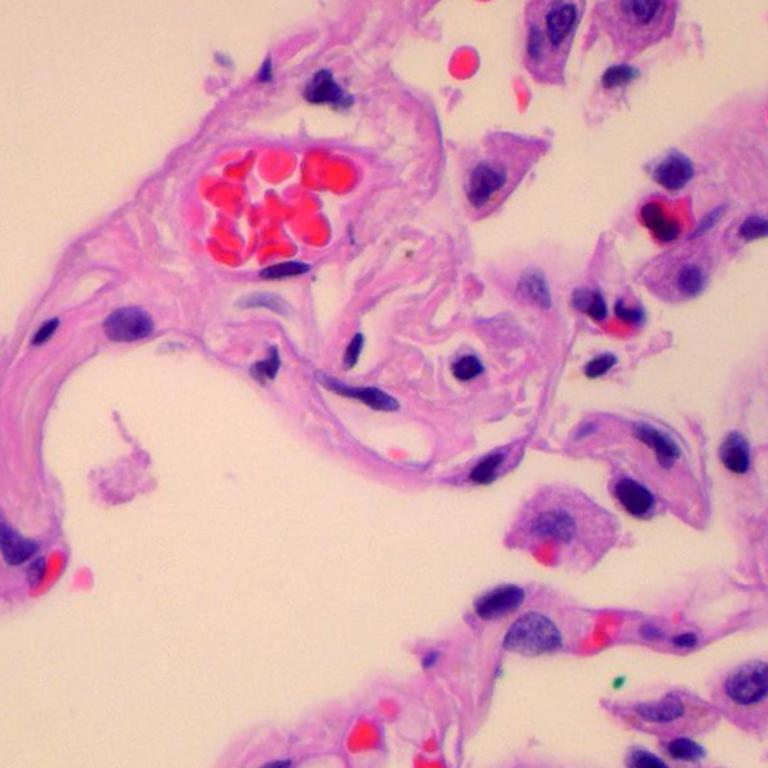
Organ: lung
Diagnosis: benign